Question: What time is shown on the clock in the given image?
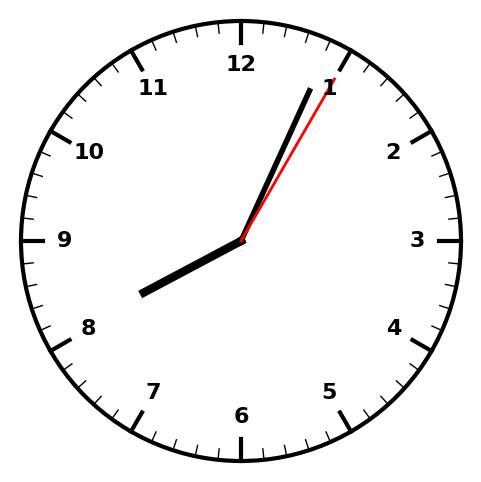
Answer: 08:04:05